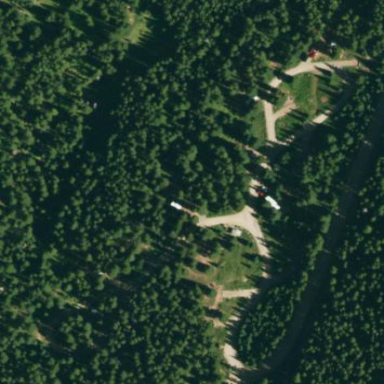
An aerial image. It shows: Campsite where tents and caravans are present. Perfect spot for outdoor enthusiasts to relax and unwind.